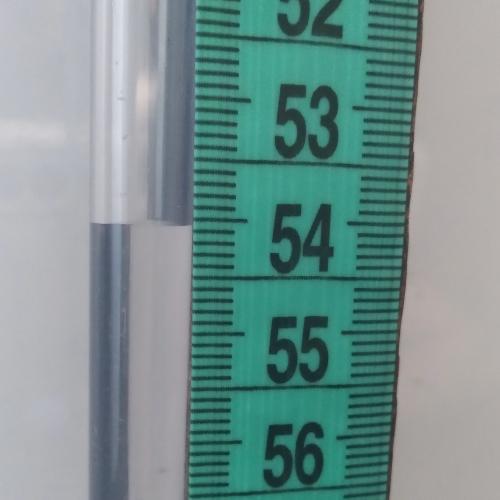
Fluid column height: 54.1 cm